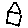
Label: house